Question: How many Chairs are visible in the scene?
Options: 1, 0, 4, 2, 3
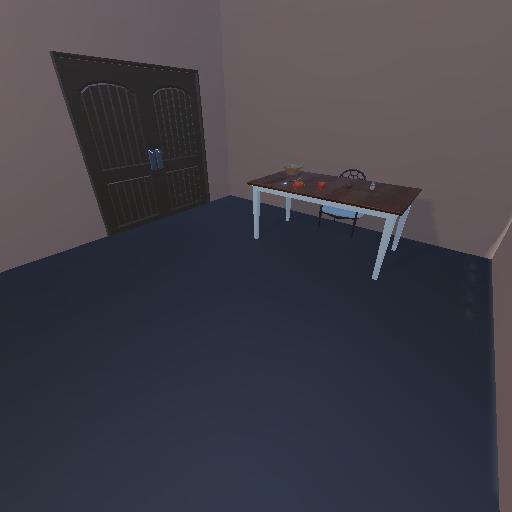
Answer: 1